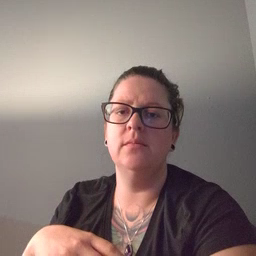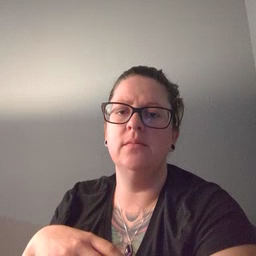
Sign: wet